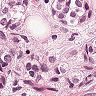
Metastatic tissue present: yes